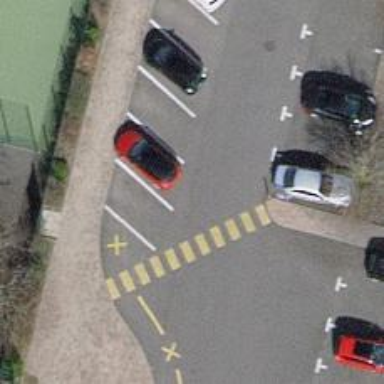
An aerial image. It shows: Parking aisle designated as service road.